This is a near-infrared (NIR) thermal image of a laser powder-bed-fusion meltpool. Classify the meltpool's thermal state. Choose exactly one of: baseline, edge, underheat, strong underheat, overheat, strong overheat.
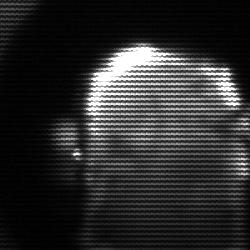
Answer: baseline